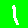
Digit: 1